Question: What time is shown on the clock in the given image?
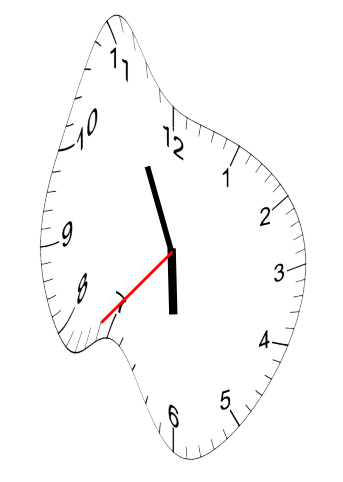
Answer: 05:55:37